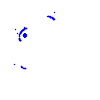
Particle: electron